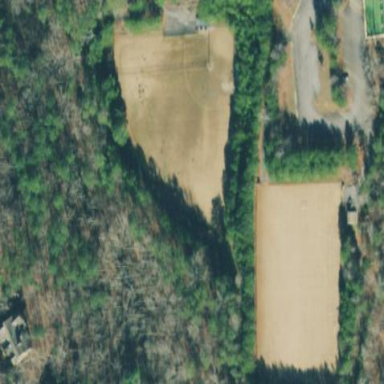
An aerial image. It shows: Dog park with grassy surface.